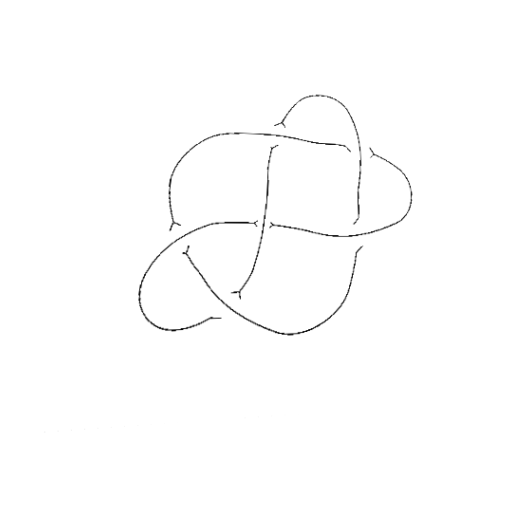
Crossing number: 6